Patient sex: M
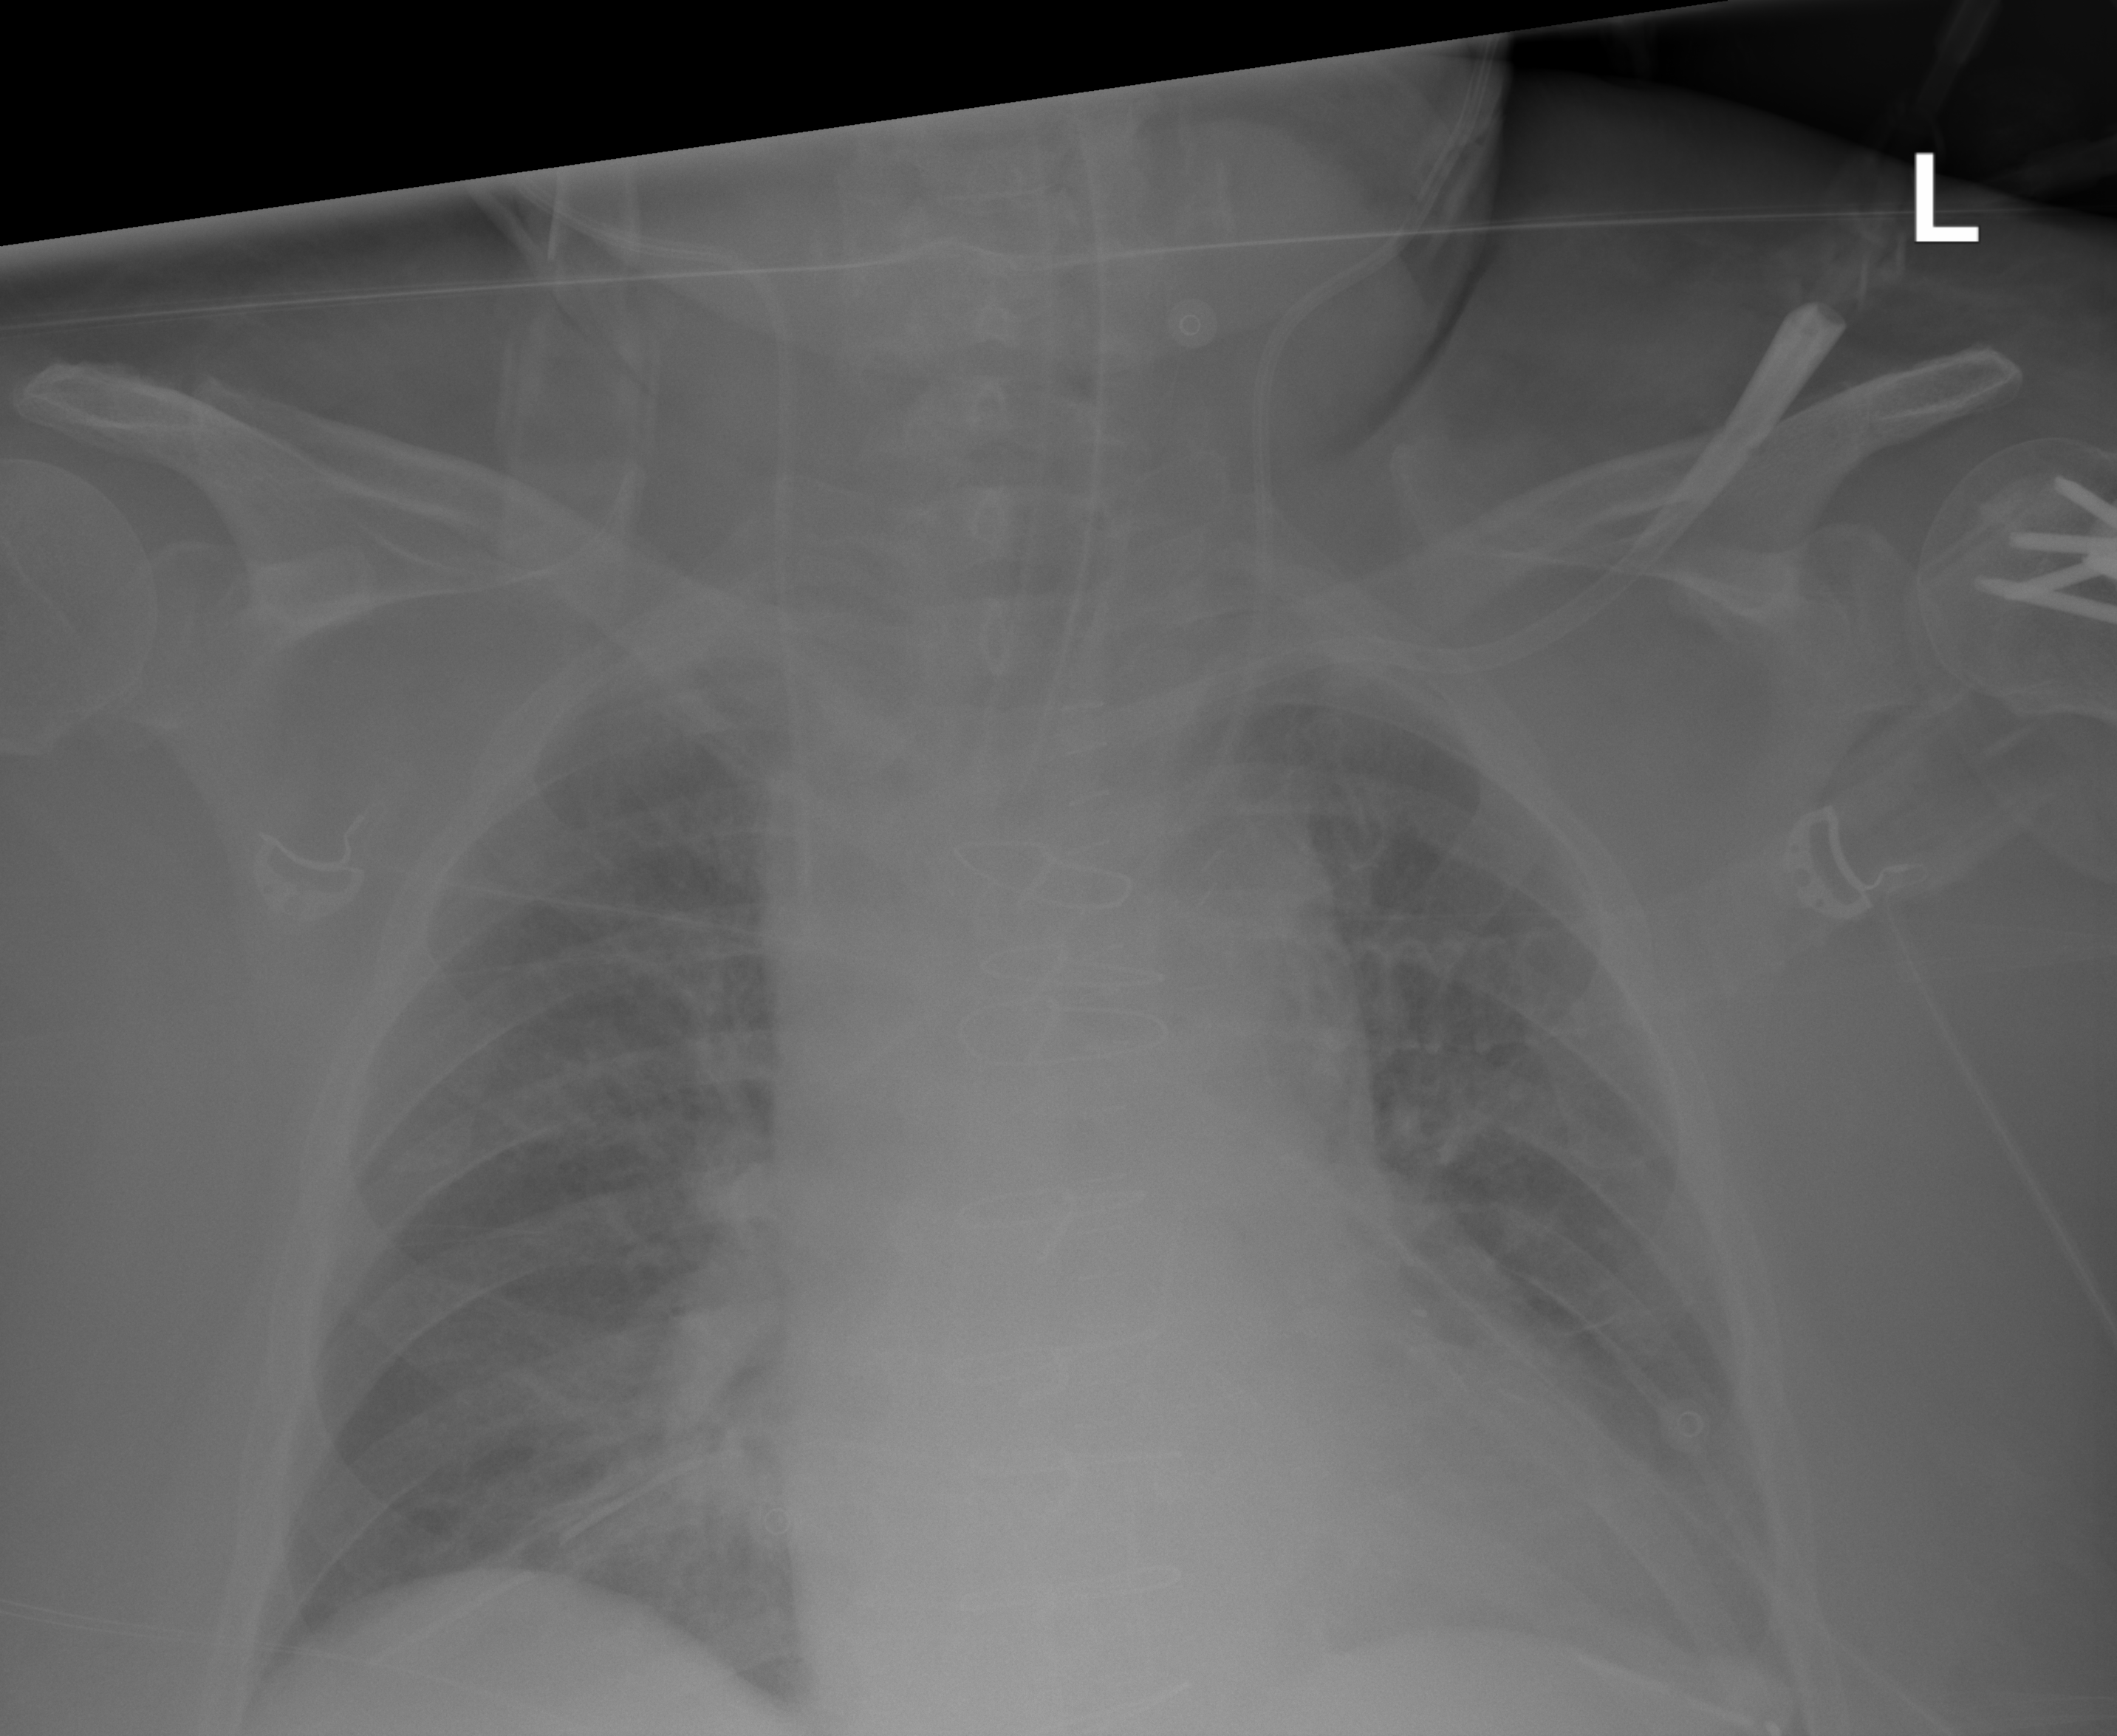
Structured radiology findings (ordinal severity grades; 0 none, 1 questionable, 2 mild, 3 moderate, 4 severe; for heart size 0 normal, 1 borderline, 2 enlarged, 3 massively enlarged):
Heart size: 2
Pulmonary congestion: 0
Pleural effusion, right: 0
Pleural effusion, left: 2
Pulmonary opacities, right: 0
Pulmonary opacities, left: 0
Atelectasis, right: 0
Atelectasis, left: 2